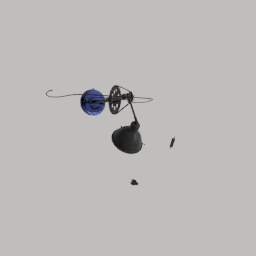
Label: lighting